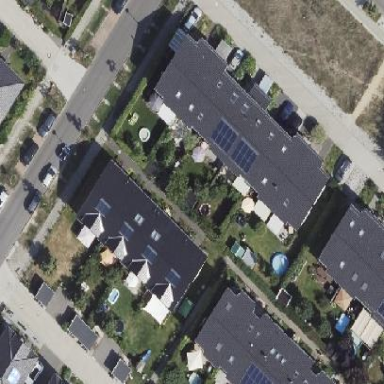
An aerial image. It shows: Terrace-style building with gabled roof.